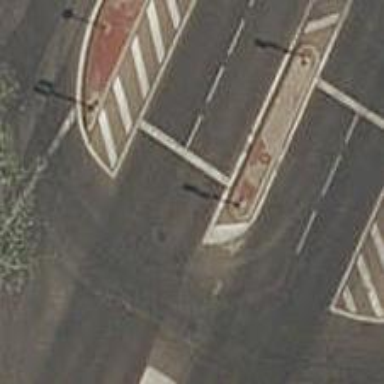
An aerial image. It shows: Road with traffic signals.